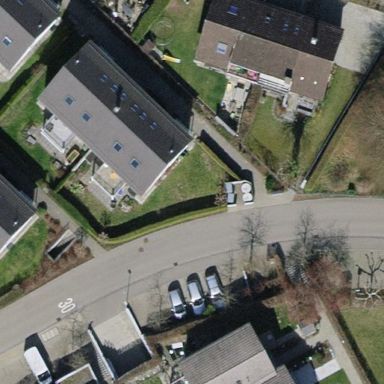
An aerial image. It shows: Semi-detached house with gabled roof.